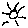
Label: sun